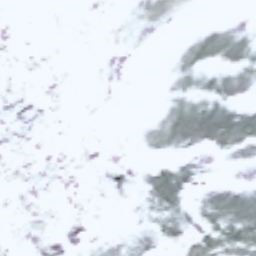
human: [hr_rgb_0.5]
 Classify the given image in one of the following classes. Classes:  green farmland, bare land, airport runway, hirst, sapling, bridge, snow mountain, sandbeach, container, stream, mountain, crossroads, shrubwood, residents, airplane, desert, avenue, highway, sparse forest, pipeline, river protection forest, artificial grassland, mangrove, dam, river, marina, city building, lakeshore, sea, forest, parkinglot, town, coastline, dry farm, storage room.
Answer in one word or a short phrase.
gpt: snow mountain